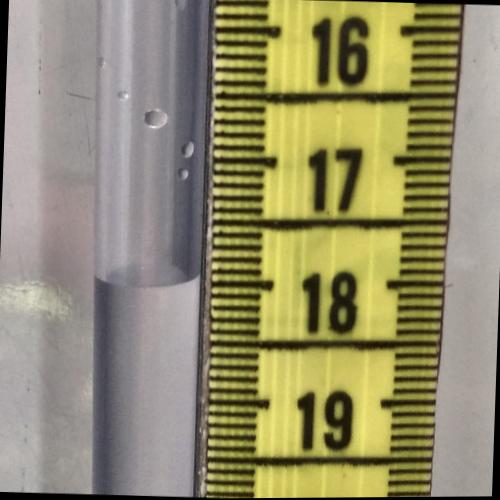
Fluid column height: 18.0 cm